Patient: sex M, age 34
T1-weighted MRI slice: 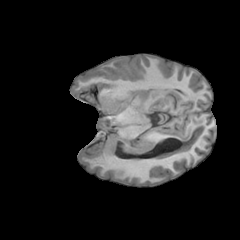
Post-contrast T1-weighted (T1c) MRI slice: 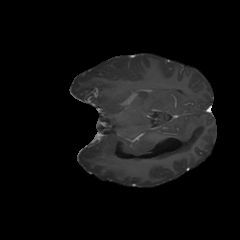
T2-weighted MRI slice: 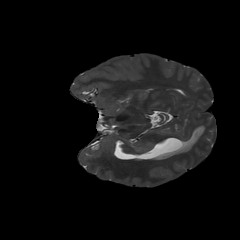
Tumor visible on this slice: no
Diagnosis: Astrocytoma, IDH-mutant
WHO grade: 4